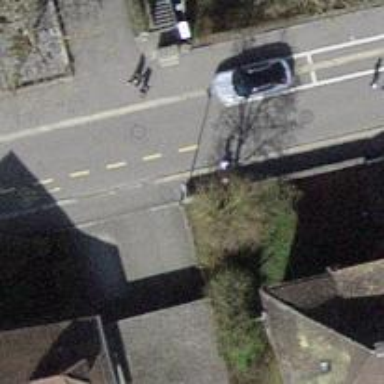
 and cycle lane on the left in the opposite direction."